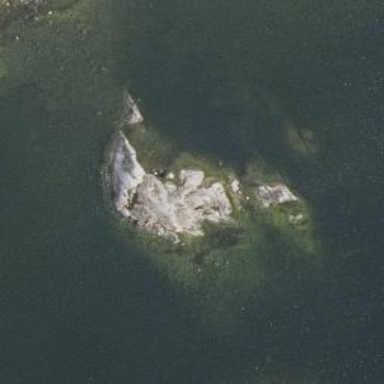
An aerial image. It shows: Islet with coastline made of bare rock.